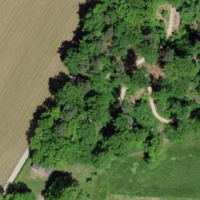
EUNIS habitat code: 25
Species observed at this site:
Clematis vitalba